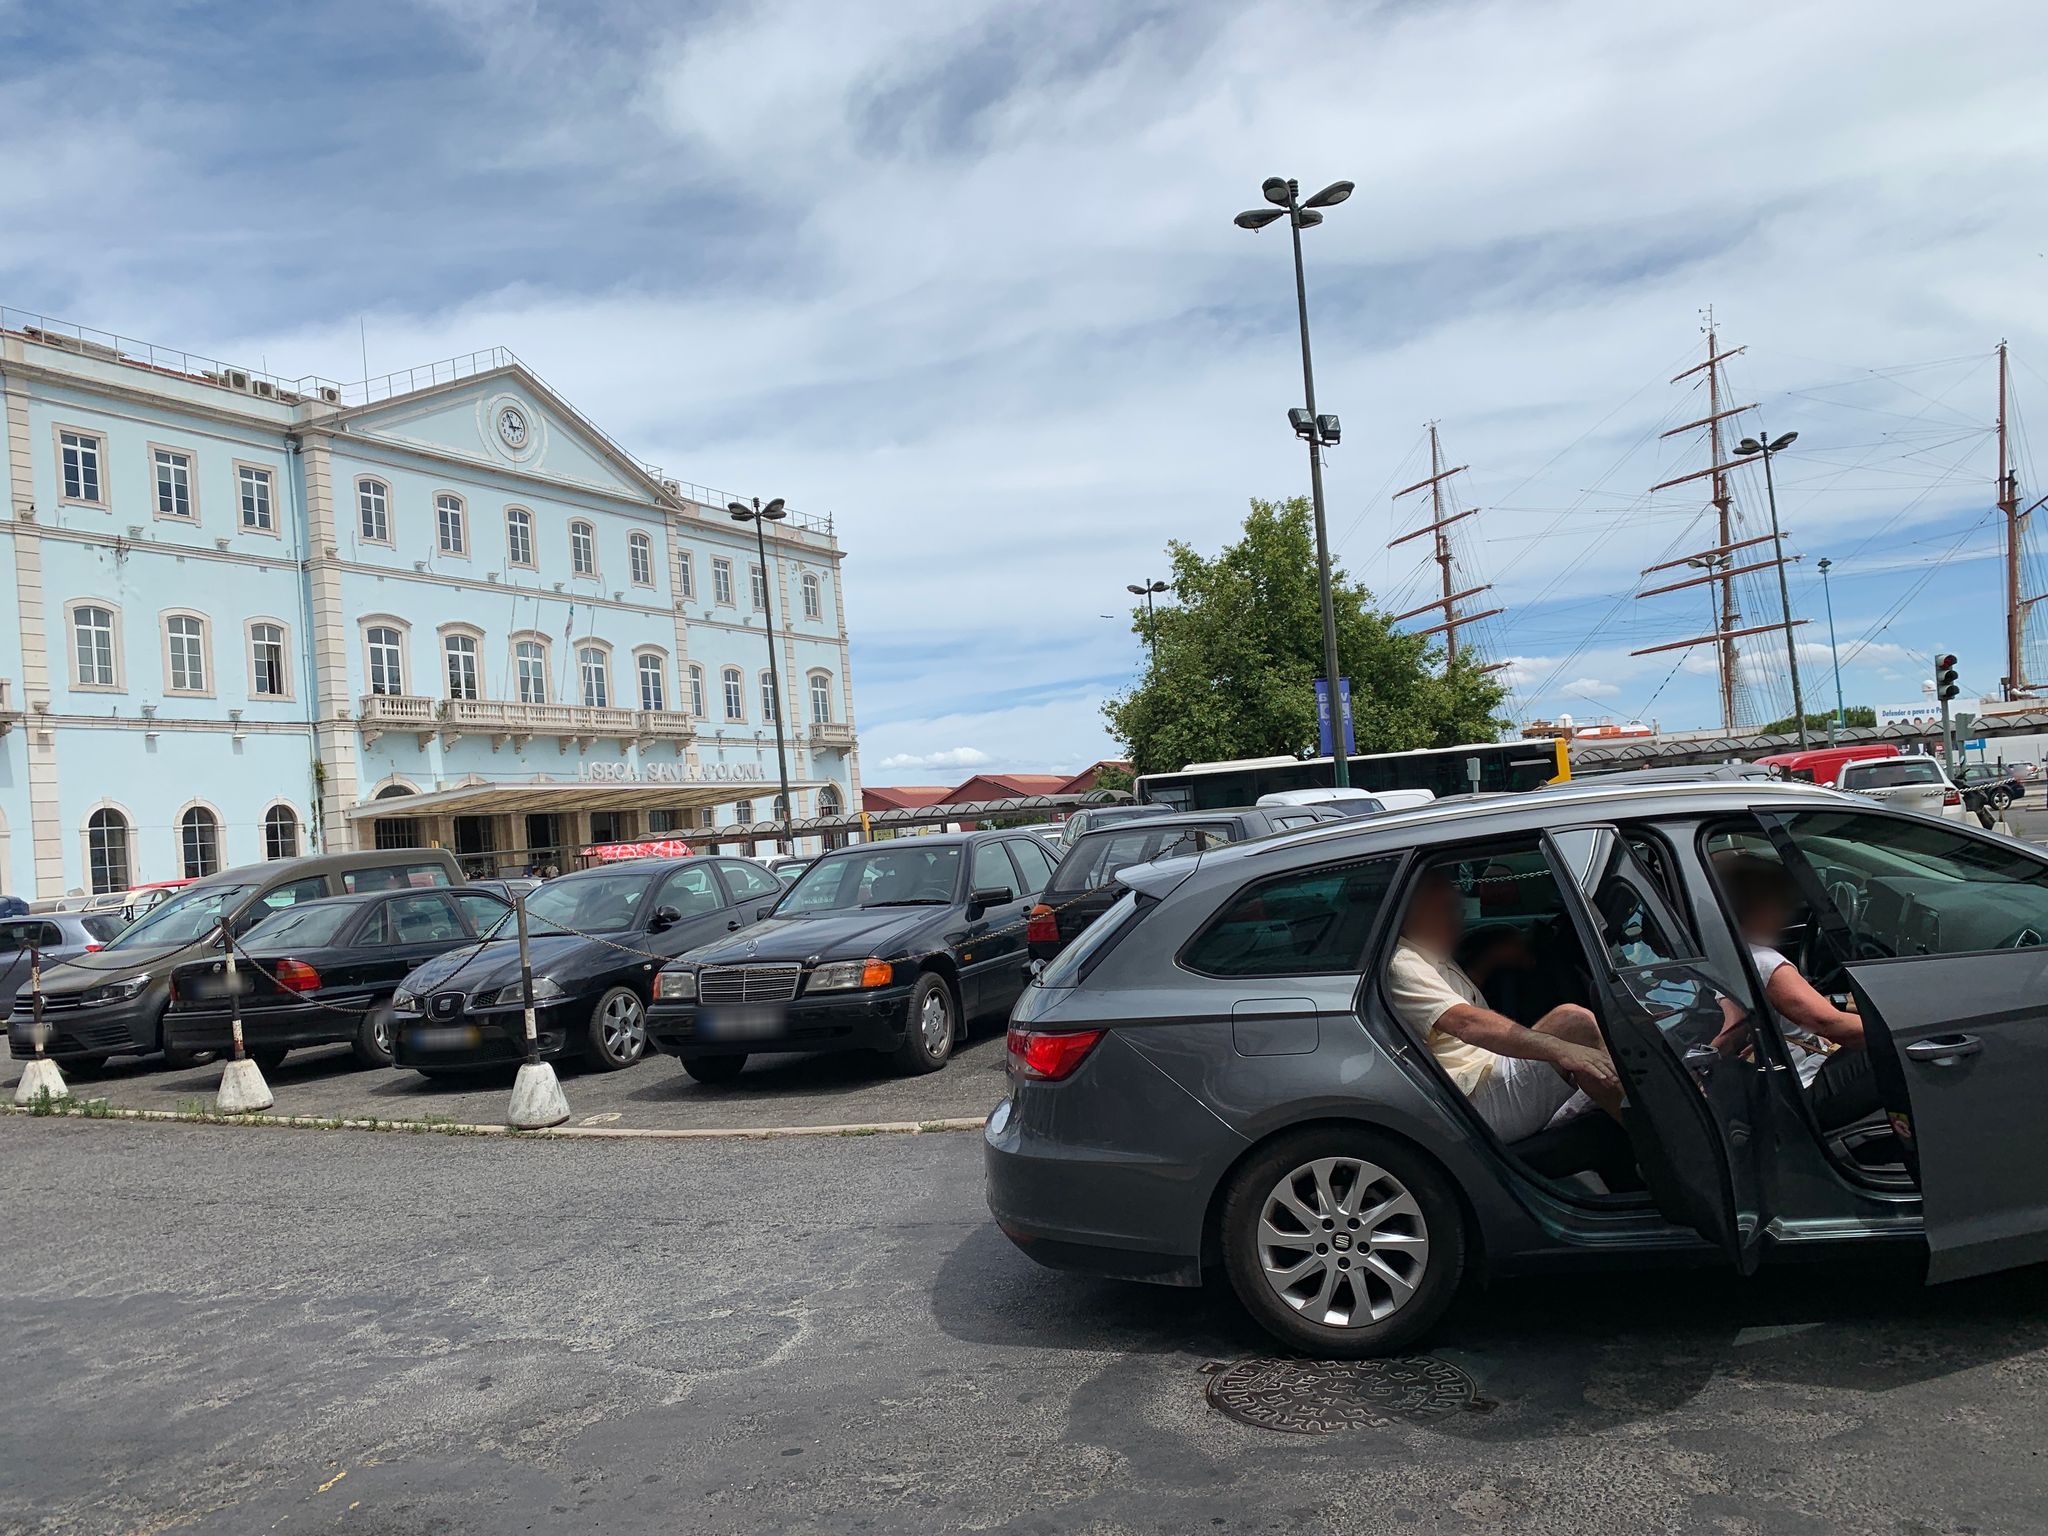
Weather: clear
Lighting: day
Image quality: good
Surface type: walking surface
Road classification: tertiary_link, residential
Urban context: urban centre
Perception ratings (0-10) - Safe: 8.34, Lively: 9.07, Beautiful: 2.14, Boring: 2.18, Depressing: 2.11, Wealthy: 7.83